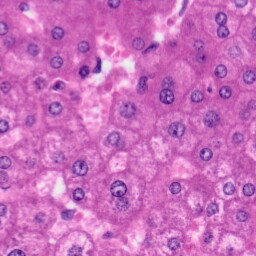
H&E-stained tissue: Liver